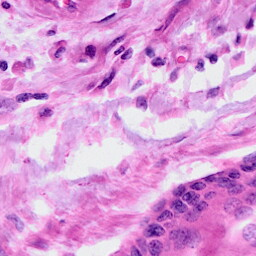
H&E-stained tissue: Cervix